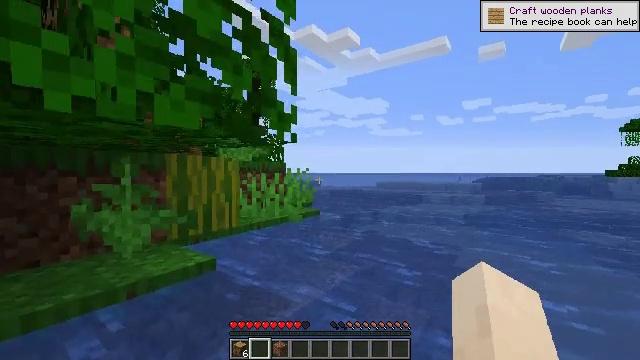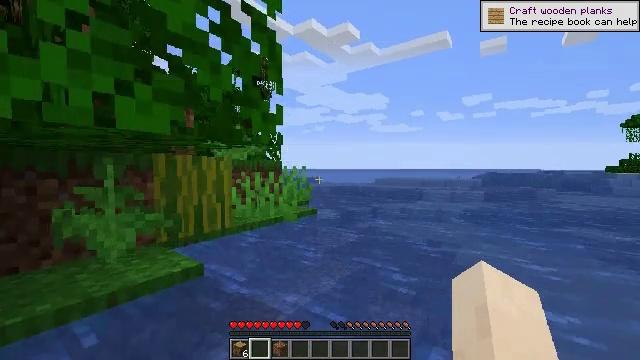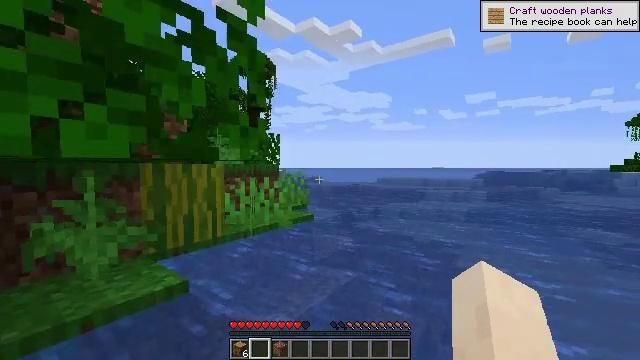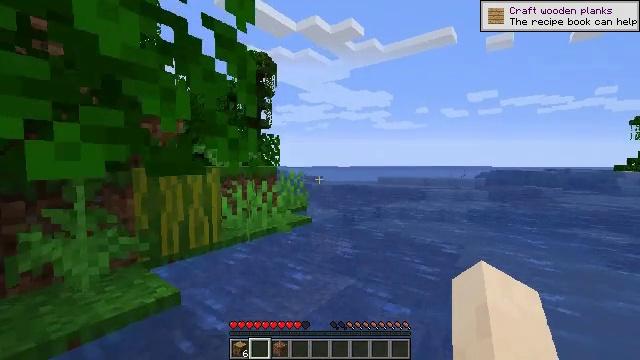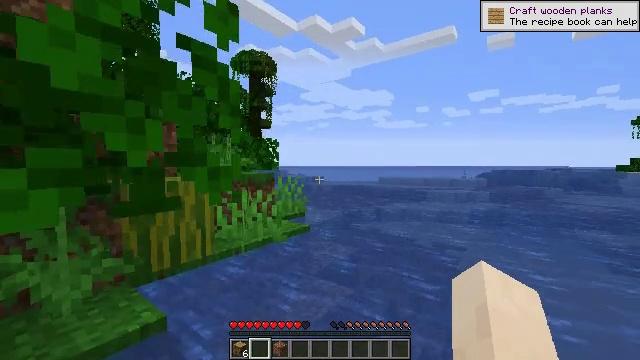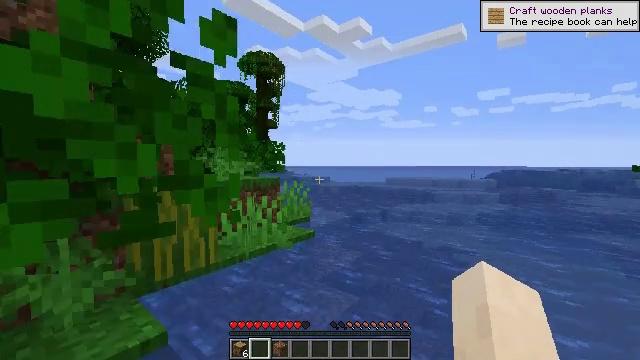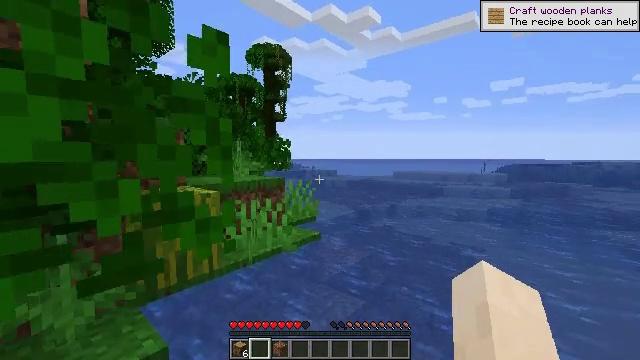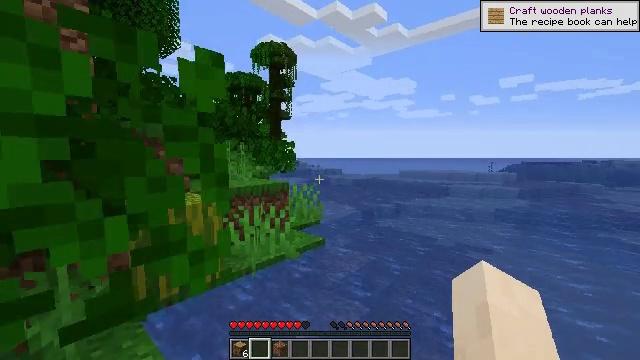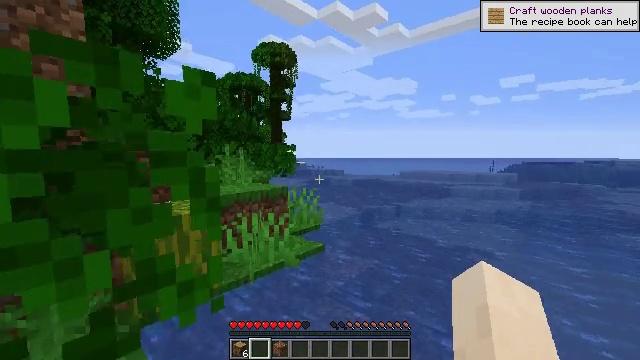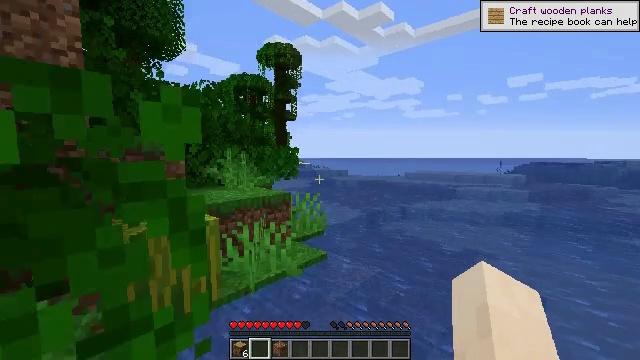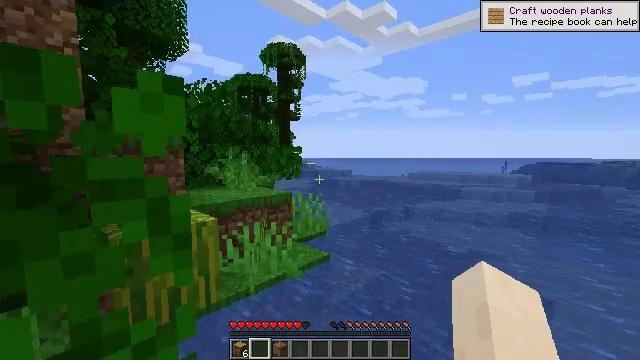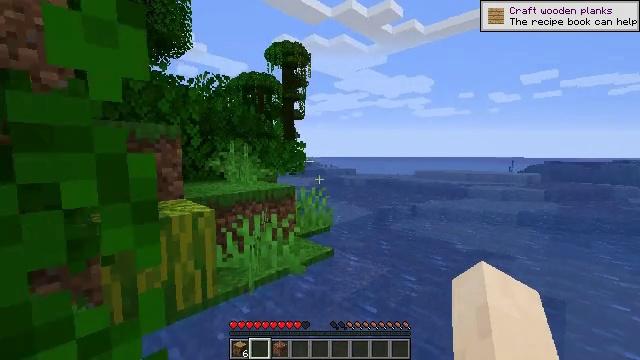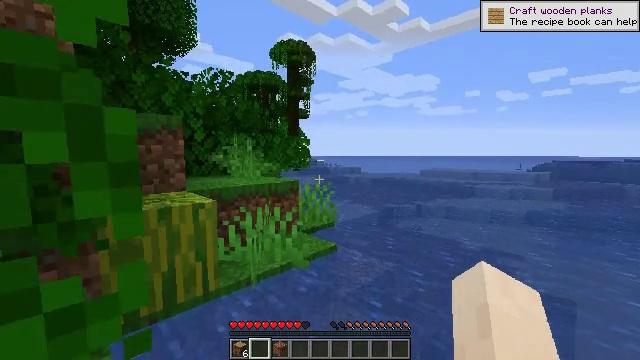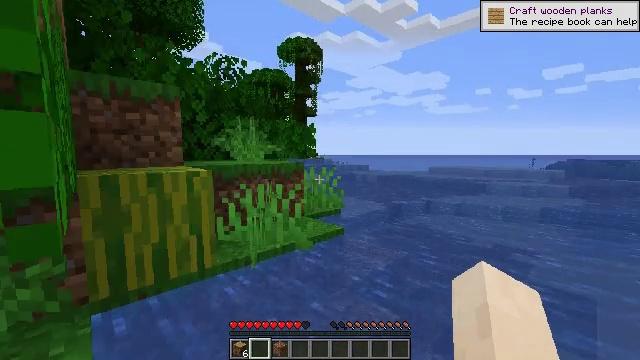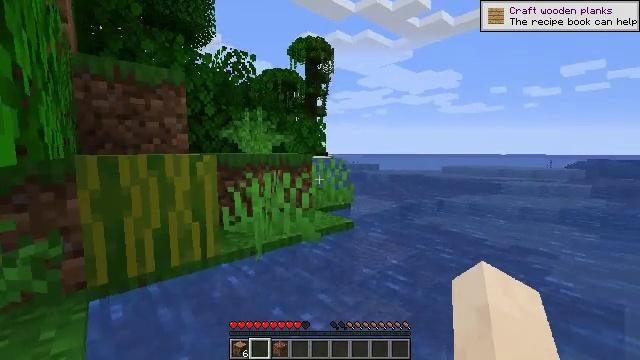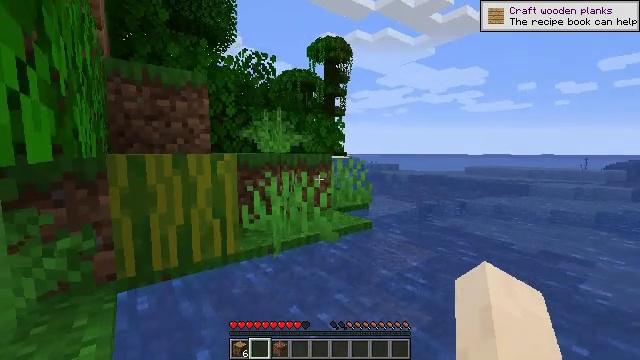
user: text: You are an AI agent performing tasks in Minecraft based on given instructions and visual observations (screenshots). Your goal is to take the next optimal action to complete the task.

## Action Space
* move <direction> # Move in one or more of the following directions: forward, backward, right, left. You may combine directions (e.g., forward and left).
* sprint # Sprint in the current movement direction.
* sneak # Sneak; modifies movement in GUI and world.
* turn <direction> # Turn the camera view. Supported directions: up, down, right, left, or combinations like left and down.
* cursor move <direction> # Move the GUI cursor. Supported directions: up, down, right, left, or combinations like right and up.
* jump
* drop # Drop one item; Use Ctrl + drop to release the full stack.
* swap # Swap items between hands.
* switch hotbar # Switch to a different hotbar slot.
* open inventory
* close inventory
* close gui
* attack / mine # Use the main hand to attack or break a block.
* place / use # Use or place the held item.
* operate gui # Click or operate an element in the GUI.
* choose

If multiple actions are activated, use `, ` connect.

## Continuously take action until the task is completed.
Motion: motion action
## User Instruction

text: Remove the tripwire from its position.
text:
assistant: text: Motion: move forward and move right, jump
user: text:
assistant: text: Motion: move forward and move right, jump
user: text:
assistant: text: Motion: move forward, jump
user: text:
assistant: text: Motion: move forward, jump
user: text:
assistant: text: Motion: move forward, turn left, jump
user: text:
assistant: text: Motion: move forward, turn left and down, jump
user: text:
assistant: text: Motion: move forward, turn left, jump
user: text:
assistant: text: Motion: move forward, jump
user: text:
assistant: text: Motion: move forward, turn left, jump
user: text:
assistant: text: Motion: move forward, jump
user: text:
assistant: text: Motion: move forward, turn left, jump
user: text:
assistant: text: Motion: move forward, turn left, jump
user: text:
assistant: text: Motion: move forward, turn left, jump
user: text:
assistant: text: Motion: move forward, turn left, jump
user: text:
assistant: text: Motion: move forward, turn left, jump
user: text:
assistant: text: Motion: move forward, turn left, jump
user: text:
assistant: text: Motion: move forward, turn left, jump
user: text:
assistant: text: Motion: move forward, turn left, jump
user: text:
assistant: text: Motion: move forward, jump
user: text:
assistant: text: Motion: move forward, jump
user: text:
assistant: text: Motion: move forward, jump
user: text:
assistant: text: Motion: move forward, turn left, jump
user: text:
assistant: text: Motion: move forward, jump
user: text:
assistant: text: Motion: move forward, jump
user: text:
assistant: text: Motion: move forward, jump
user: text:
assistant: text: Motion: move forward, turn left, jump
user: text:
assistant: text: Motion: move forward, jump
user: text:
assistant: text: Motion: move forward, jump
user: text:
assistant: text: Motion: move forward, turn left, jump
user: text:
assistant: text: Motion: move forward, turn left, jump